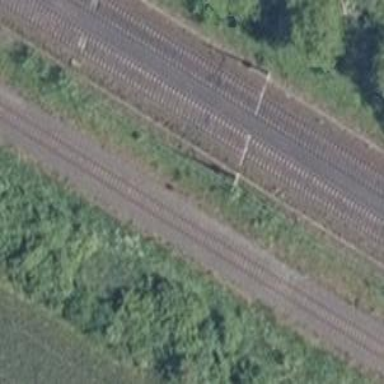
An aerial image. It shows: Milestone along the railway with catenary mast.